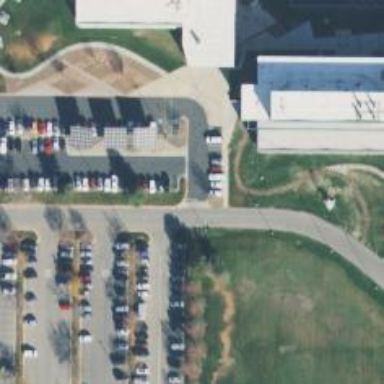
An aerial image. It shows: Parking space.